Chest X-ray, PA view. Patient: 35 years old, sex M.
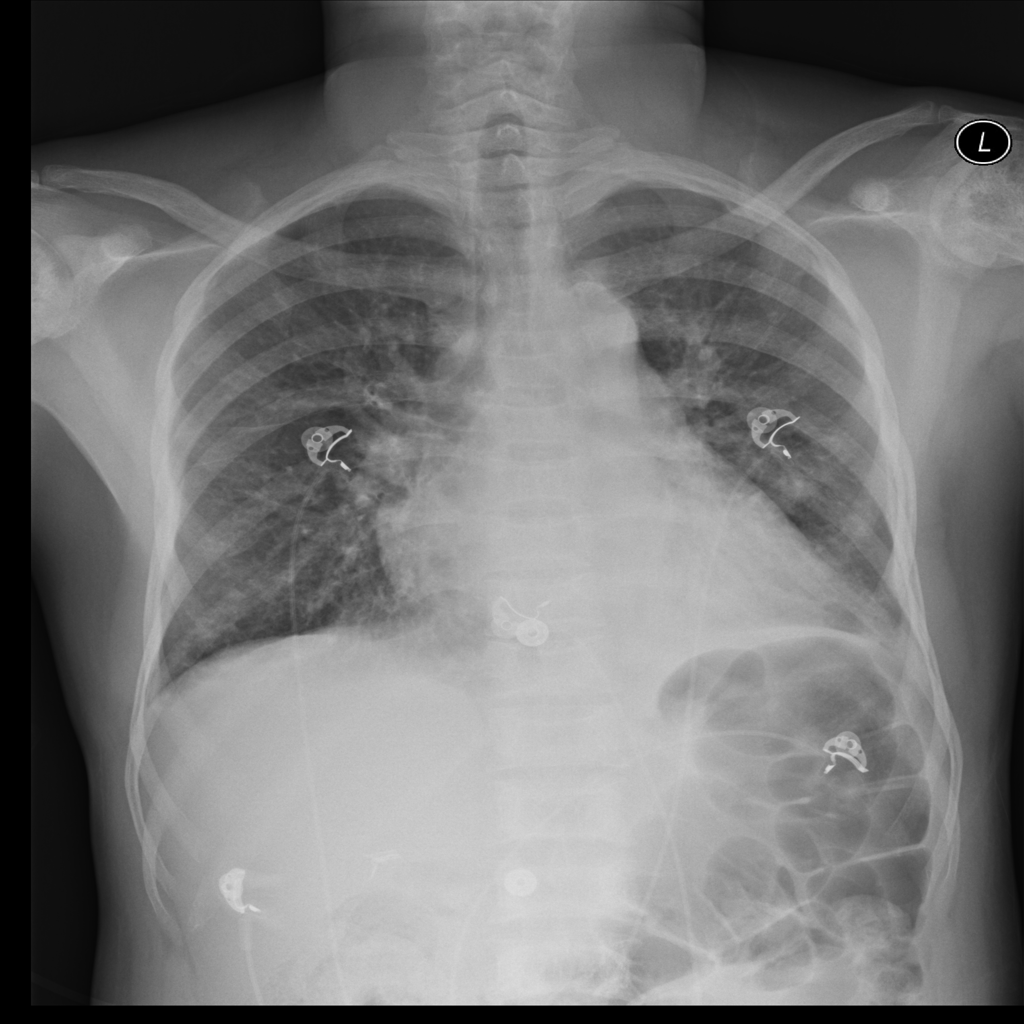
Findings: Cardiomegaly, Infiltration, Pneumonia